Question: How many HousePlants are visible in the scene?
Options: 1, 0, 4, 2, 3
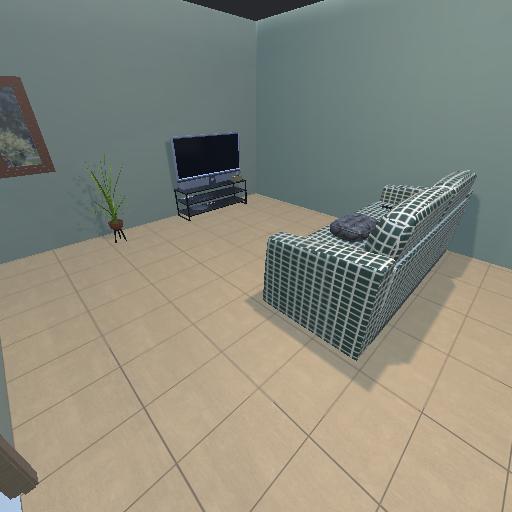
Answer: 1